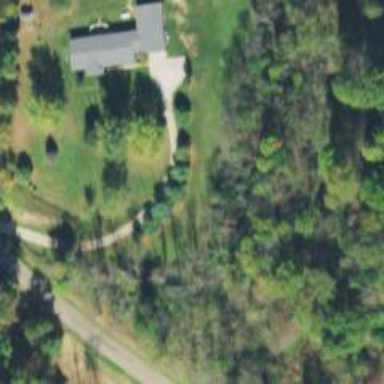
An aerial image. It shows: Driveway.